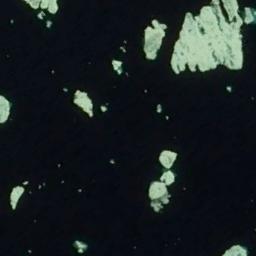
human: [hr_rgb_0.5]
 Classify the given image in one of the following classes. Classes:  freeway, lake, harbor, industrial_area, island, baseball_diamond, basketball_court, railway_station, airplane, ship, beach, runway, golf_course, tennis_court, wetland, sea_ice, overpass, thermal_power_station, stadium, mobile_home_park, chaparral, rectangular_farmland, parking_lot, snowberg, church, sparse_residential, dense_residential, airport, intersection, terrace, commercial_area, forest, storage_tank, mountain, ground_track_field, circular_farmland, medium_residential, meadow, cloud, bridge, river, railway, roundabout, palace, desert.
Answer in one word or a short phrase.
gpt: sea_ice